Field crop: maize
Growth stage: 2
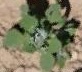
Species: chenopodium